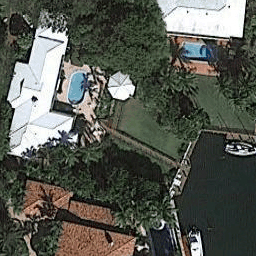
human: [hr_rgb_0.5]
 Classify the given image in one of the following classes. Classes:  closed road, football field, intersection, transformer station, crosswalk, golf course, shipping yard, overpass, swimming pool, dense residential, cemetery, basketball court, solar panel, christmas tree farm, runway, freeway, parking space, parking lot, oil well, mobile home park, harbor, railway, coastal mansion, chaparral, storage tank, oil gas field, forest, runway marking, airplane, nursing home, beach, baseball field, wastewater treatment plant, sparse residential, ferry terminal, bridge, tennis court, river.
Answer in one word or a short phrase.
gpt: coastal mansion